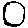
Label: circle